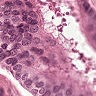
Metastatic tissue present: yes